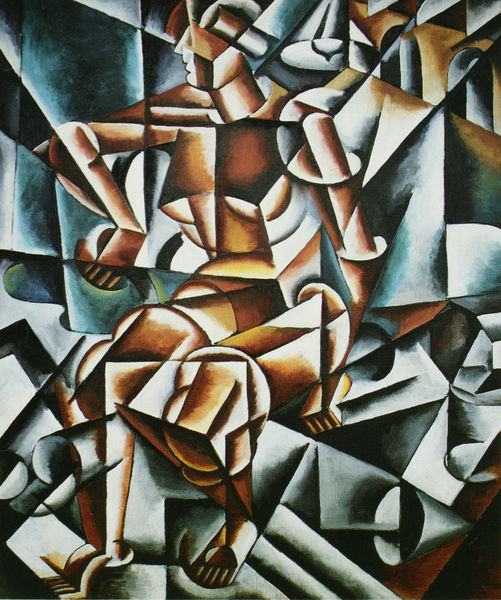
Titel: Männliche Figur+Luft+Raum
Künstler: Lyubov' Popova
Standort: St. Petersburg
Institution: Russisches Museum
Schlagwörter: akt, blau, dunkel, fuß, hand, kopf, körper, mann, nackt, schatten, wasser, weiß, dreieck, grün, kubismus, ocker, see, sitzen, bewegung, braun, brust, busen, frankreich, frau, grau, haar, hell, licht, nase, profil, schwarz, ölbild, hund, rot, expressionismus, tanz, architektur, arme, gesicht, mensch, hals, hände, portrait, porträt, figur, haare, kinn, schultern, kreis, beine, bein, brüste, bogen, abstrakt, fläche, flächen, modern, farbe, schattierung, bauch, knie, zehen, gestalt, bögen, futurismus, kegel, strahlen, linie, kniee, dynamik, kugel, halbkreis, geometrisch, drehung, dreiecke, viereck, vierecke, kuben, rhythmus, facetten, kristallin, zersplittert, multiperspektive, analytisch, räumlichkeit, zerlegung, braque, leger